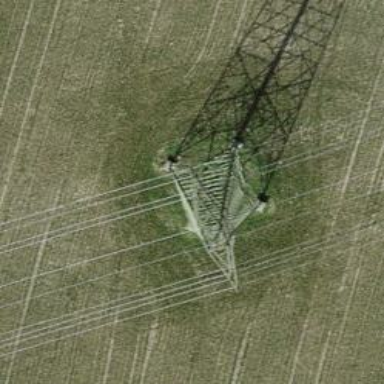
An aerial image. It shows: Towering power structure.